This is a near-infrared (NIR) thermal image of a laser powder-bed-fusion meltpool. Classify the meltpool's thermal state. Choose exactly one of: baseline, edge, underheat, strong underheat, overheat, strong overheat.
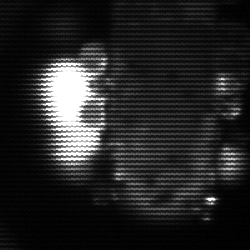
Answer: strong underheat